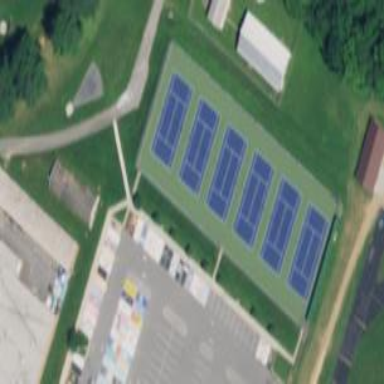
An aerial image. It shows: Tennis court on pitch.